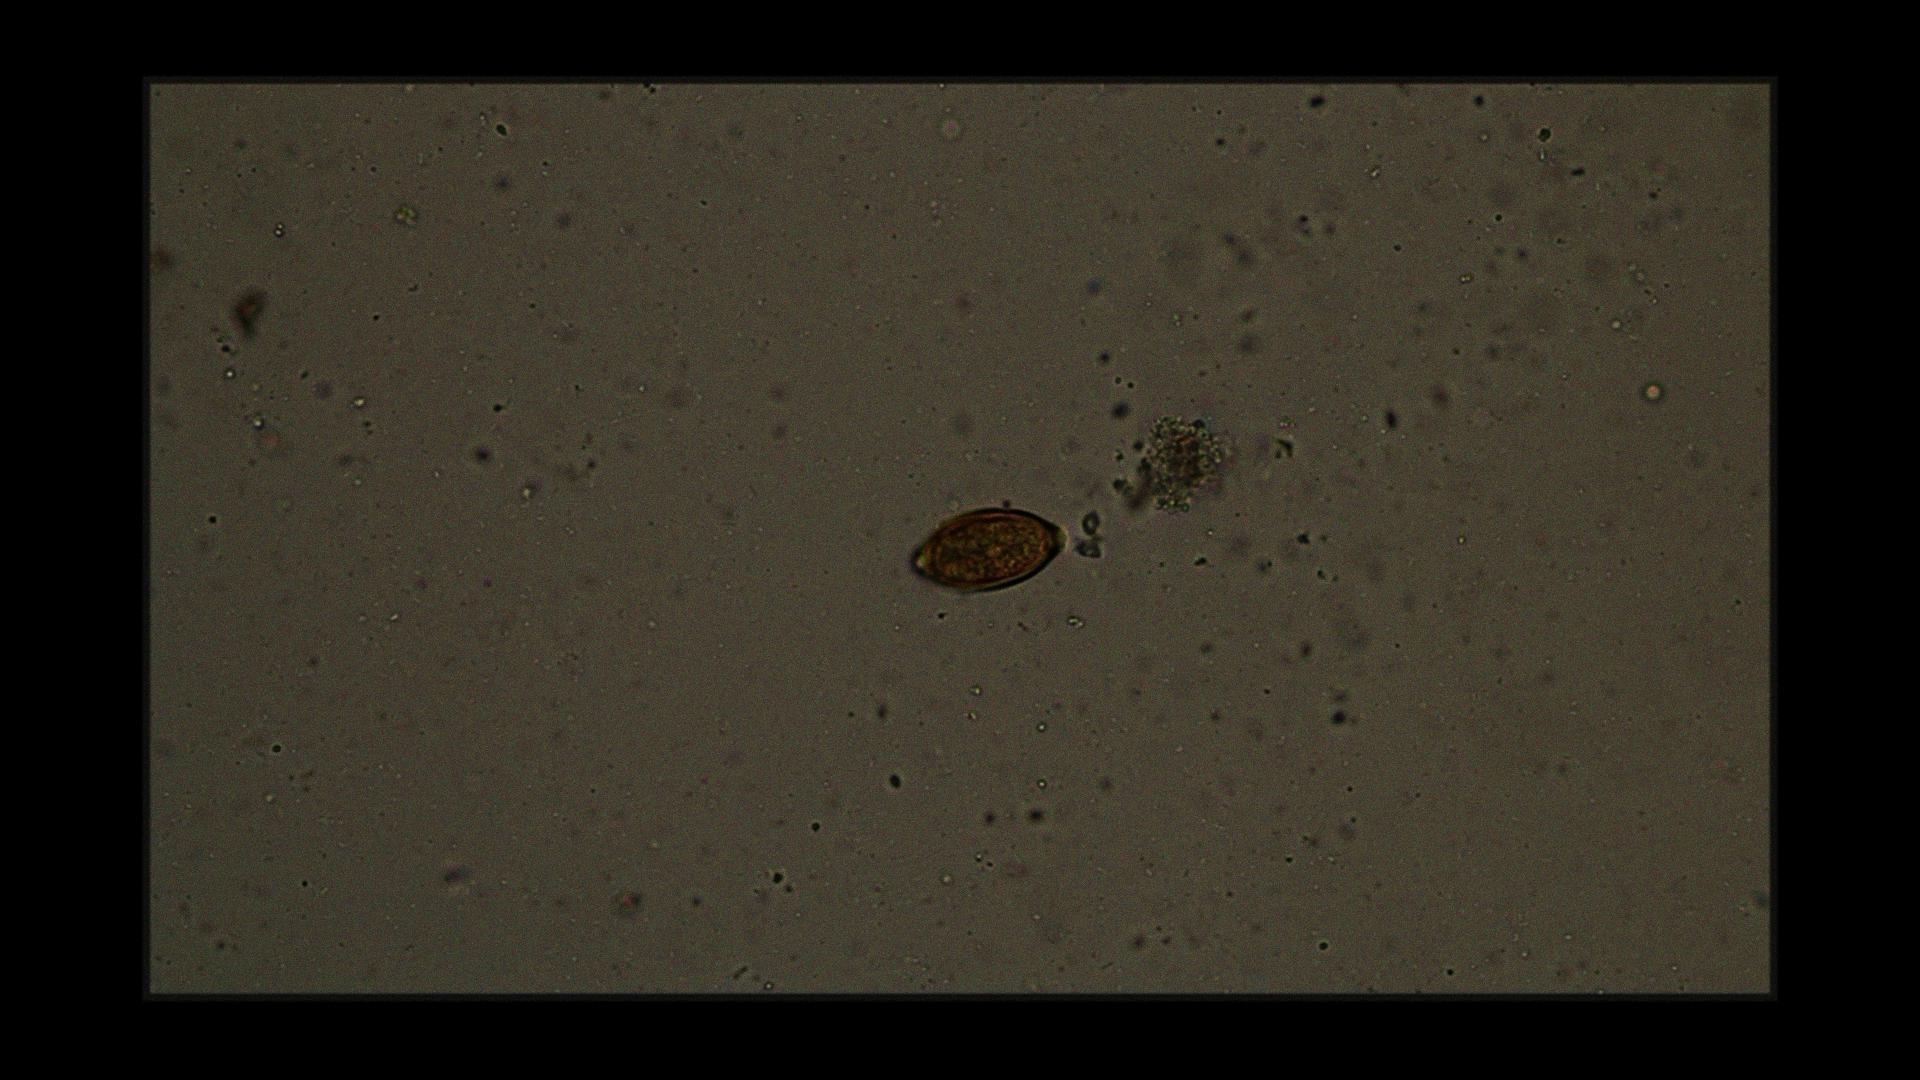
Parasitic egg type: Trichuris trichiura